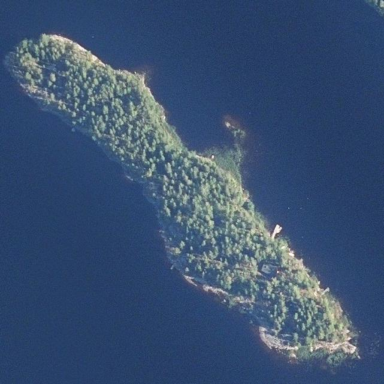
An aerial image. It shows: Islet.